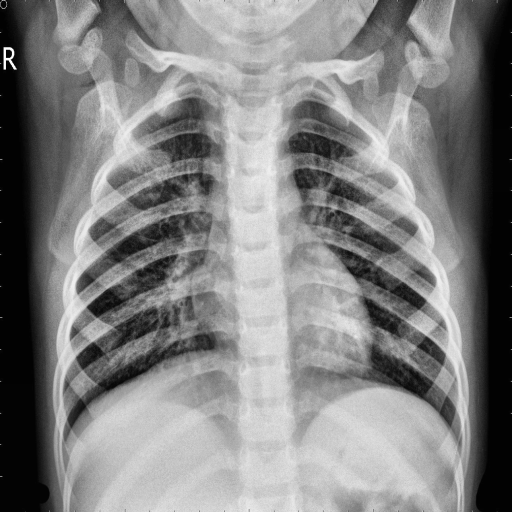
Finding: NORMAL